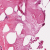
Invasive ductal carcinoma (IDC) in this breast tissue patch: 0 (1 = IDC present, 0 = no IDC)